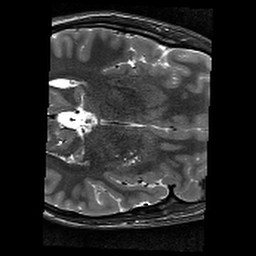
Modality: T2w
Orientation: axial